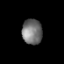
Tissue: prostate
Cell type: T cells
Senescence score: 0.7753
Nuclear area (px): 501
Mean DAPI intensity: 114.683